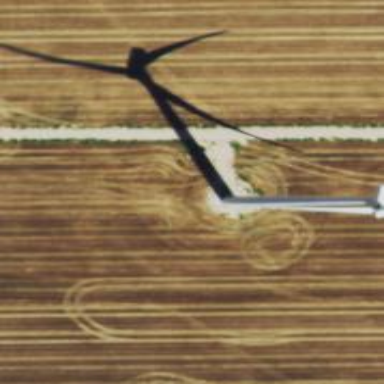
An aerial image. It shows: Wind generator using horizontal axis wind turbines.